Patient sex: M
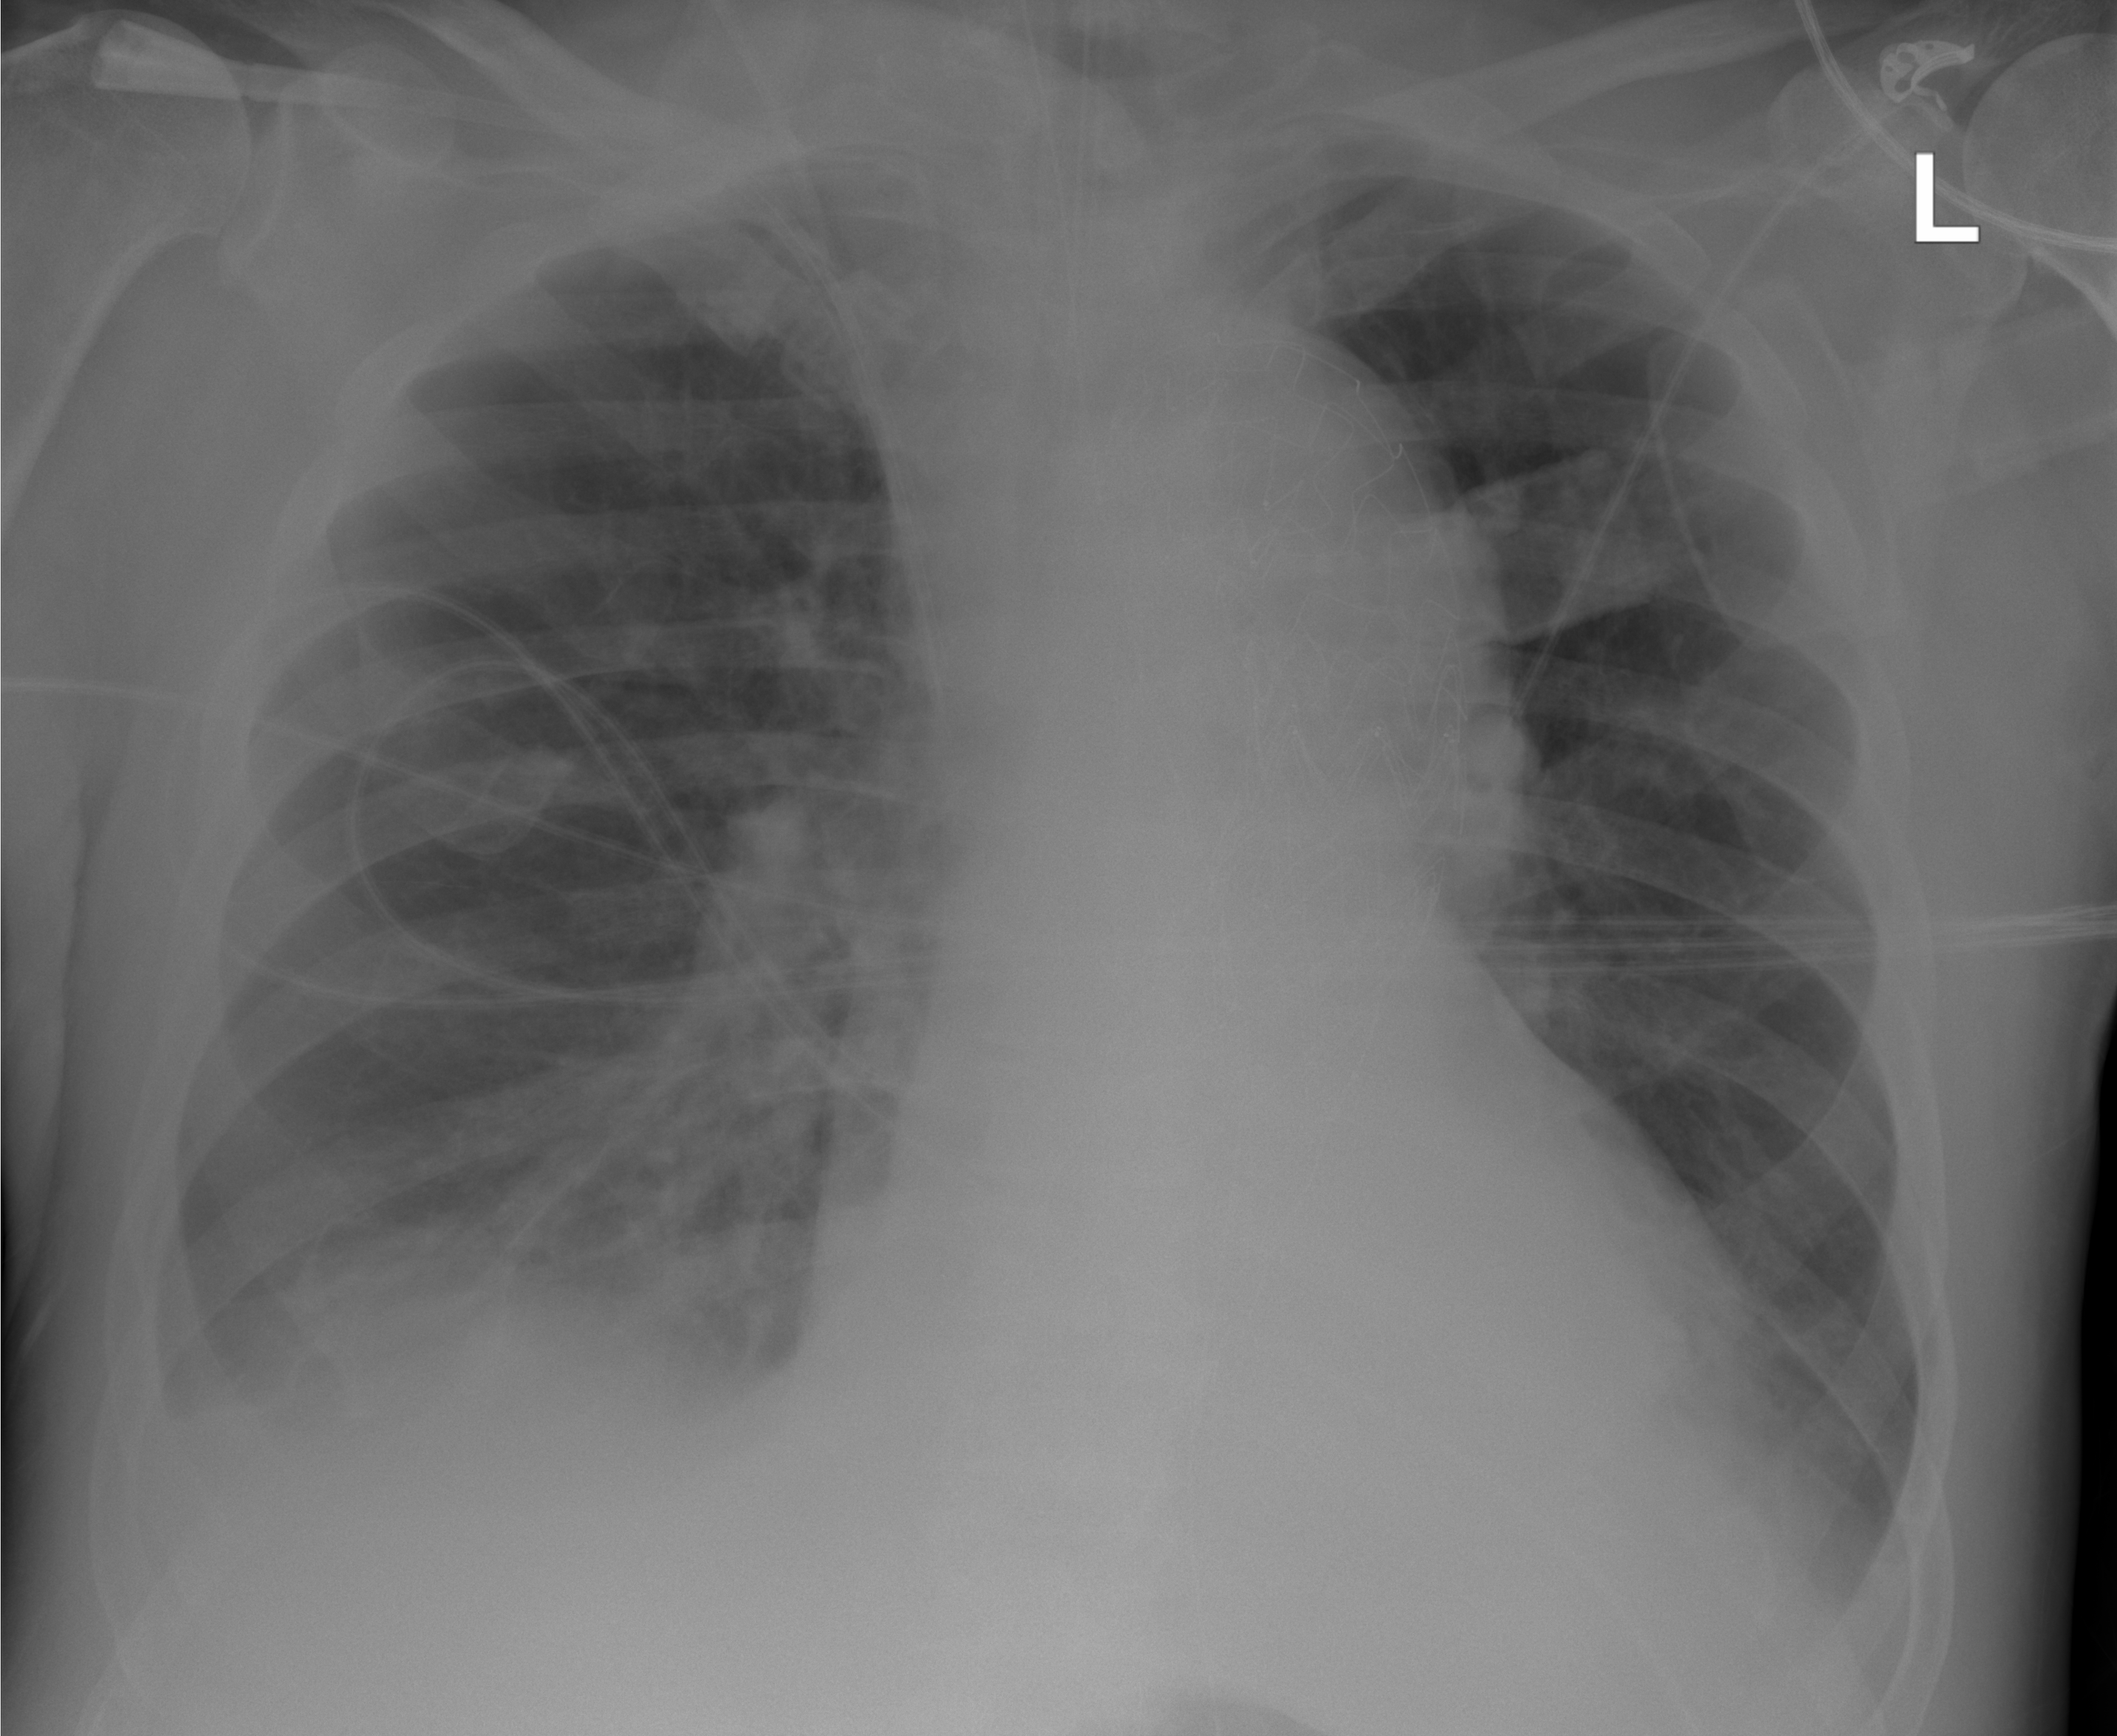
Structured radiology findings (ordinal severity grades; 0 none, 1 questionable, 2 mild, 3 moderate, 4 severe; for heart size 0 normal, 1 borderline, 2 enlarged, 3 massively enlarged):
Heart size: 2
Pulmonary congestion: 1
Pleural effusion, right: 2
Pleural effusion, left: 2
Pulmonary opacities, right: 2
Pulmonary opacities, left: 0
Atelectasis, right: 2
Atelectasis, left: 2